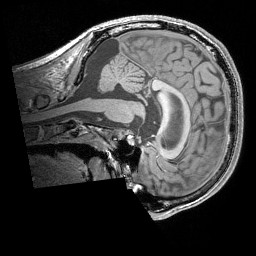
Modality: T1w
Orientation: sagittal
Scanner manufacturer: siemens
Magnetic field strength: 3 T
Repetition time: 1.83 s
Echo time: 0.00303 s